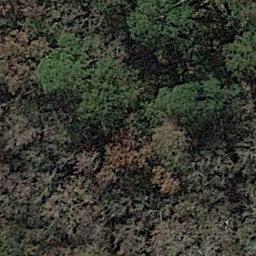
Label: forest